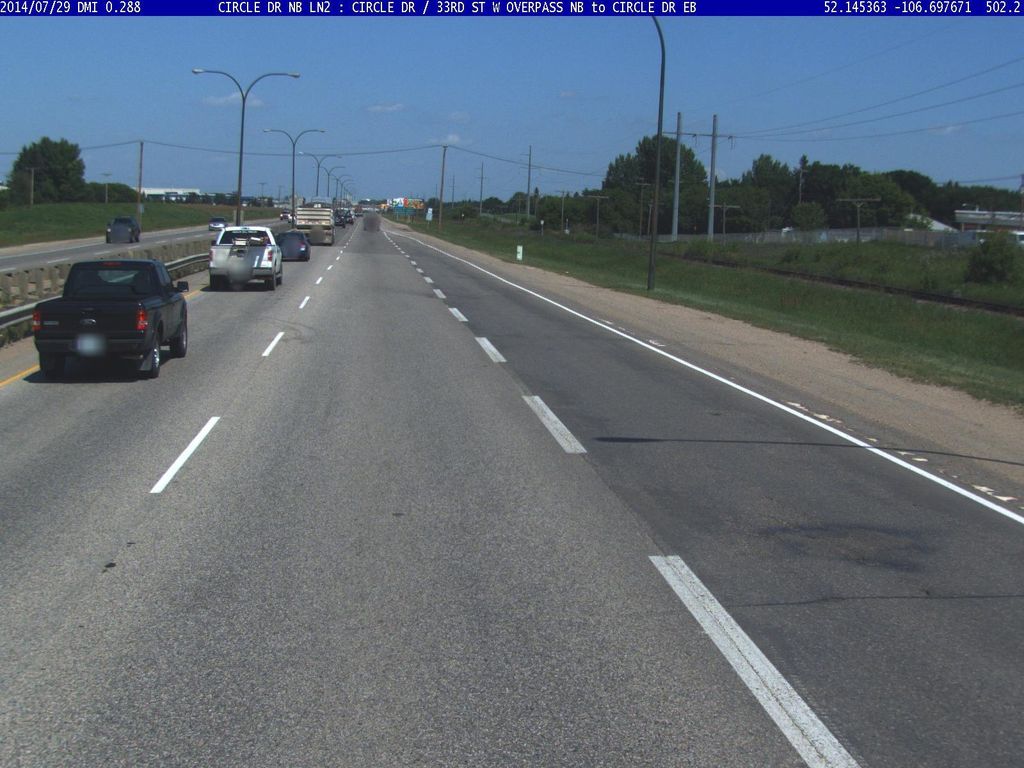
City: saskatoon